Question: i have created one phonegap ios project.In that currently after splash screen it loading a index.html file. I like to add one introduction viewcontroller like below image after splash screen and user have an option to close introduction viewcontroller so they can see the index.html file.
Is there anyway to add UIViewController file before loading index.html ??
eg: SPLASH SCREEN --> INTRODUCTION VIEWCONTROLLER --> INDEX.html

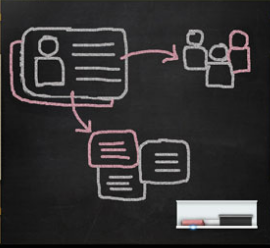
Answer: Go to Classes >> AppDelegate.m file replace didFinishLaunchingWithOptions function with this code
'''
- (BOOL)application:(UIApplication*)application didFinishLaunchingWithOptions:(NSDictionary*)launchOptions
{
CGRect screenBounds = [[UIScreen mainScreen] bounds];
self.window = [[[UIWindow alloc] initWithFrame:screenBounds] autorelease];
self.window.autoresizesSubviews = YES;
self.viewController = [[[MainViewController alloc] init] autorelease];
self.viewController.useSplashScreen = YES;
UIViewController *myController = [[UIViewController alloc] init];
UIView *myView = [[UIView alloc] initWithFrame:self.viewController.view.frame];
myView.backgroundColor = [UIColor whiteColor];
myController.view = myView;
UINavigationController *myNav = [[UINavigationController alloc] initWithRootViewController:myController];
UIBarButtonItem *leftButton = [[UIBarButtonItem alloc] initWithTitle:@"Cancel"
style:UIBarButtonItemStyleDone target:self action:@selector(cancel)];
myController.navigationItem.leftBarButtonItem = leftButton;
self.window.rootViewController = myNav;
[self.window makeKeyAndVisible];
return YES;
}
-(void)cancel{
self.window.rootViewController = self.viewController;
[self.window makeKeyAndVisible];
}
'''